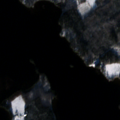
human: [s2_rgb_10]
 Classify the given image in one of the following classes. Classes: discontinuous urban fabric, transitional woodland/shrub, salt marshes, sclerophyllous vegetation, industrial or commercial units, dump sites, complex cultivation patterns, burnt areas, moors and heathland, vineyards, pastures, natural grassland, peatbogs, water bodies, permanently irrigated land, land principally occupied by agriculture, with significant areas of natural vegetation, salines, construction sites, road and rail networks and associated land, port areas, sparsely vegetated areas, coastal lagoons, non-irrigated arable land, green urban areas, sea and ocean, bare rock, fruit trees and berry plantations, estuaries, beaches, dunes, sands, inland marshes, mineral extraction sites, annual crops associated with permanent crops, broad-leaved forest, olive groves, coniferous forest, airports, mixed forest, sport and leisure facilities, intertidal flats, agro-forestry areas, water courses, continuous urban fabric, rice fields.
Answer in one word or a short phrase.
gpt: non-irrigated arable land, mixed forest, water bodies